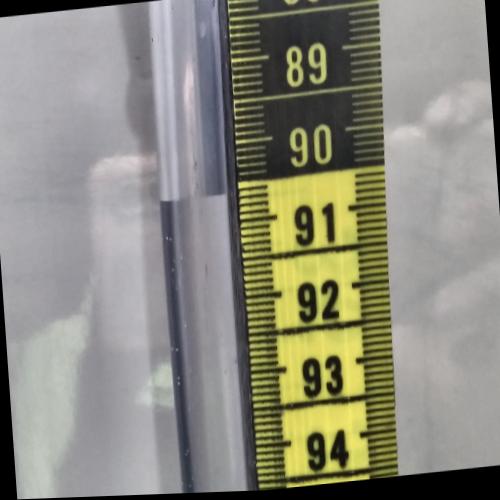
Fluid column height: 90.6 cm